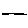
Label: line